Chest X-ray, PA view. Patient: 71 years old, sex M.
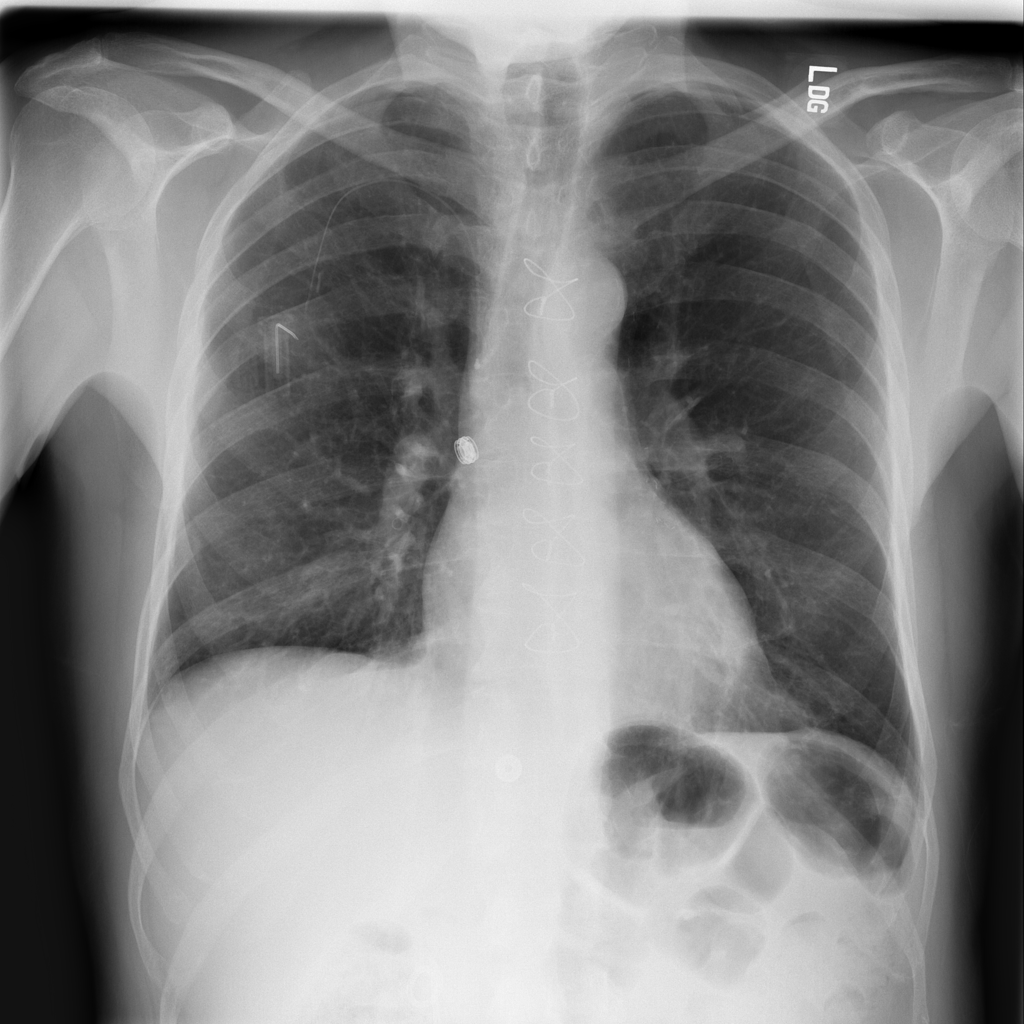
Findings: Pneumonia